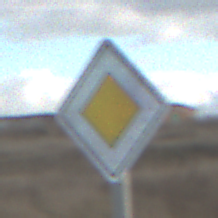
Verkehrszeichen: Vorfahrtsstrasse
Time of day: SunriseSunset
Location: Outdoor (RoadRail)
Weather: PartlyCloudy
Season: NotSpecified
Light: Natural